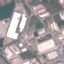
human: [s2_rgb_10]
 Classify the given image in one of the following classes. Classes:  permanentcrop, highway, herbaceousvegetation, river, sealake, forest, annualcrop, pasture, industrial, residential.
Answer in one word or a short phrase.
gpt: Industrial